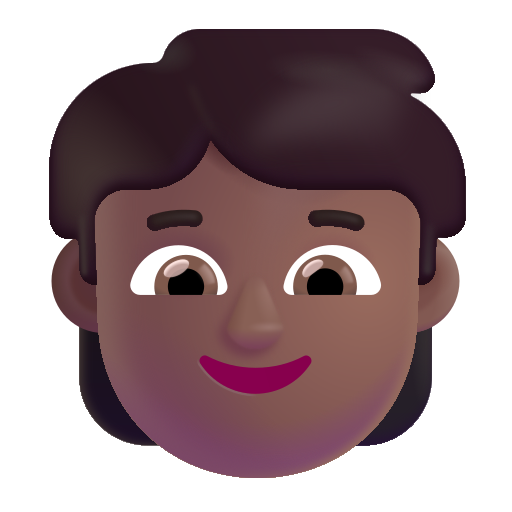
child color  dark